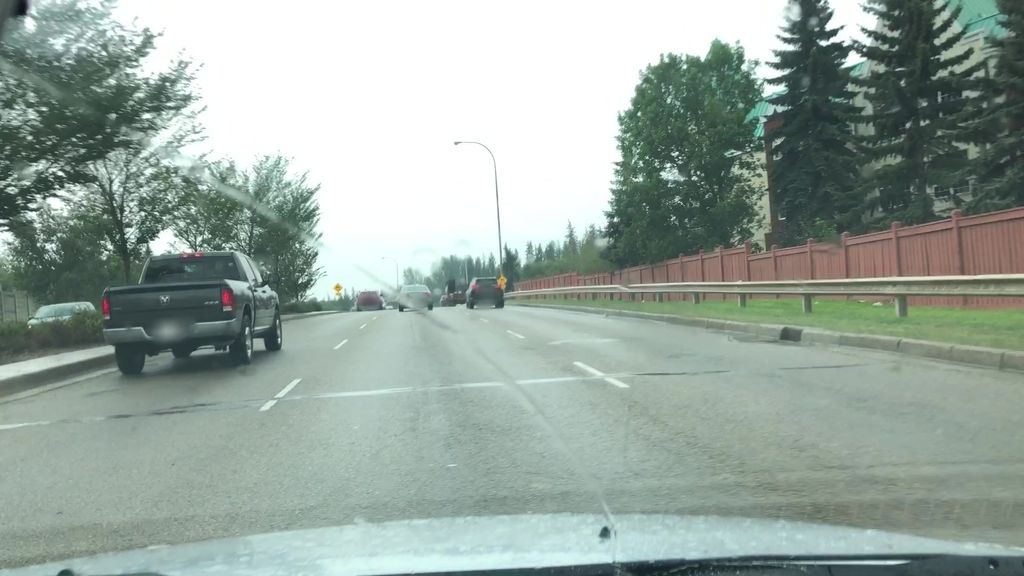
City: edmonton